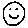
Label: smiley face